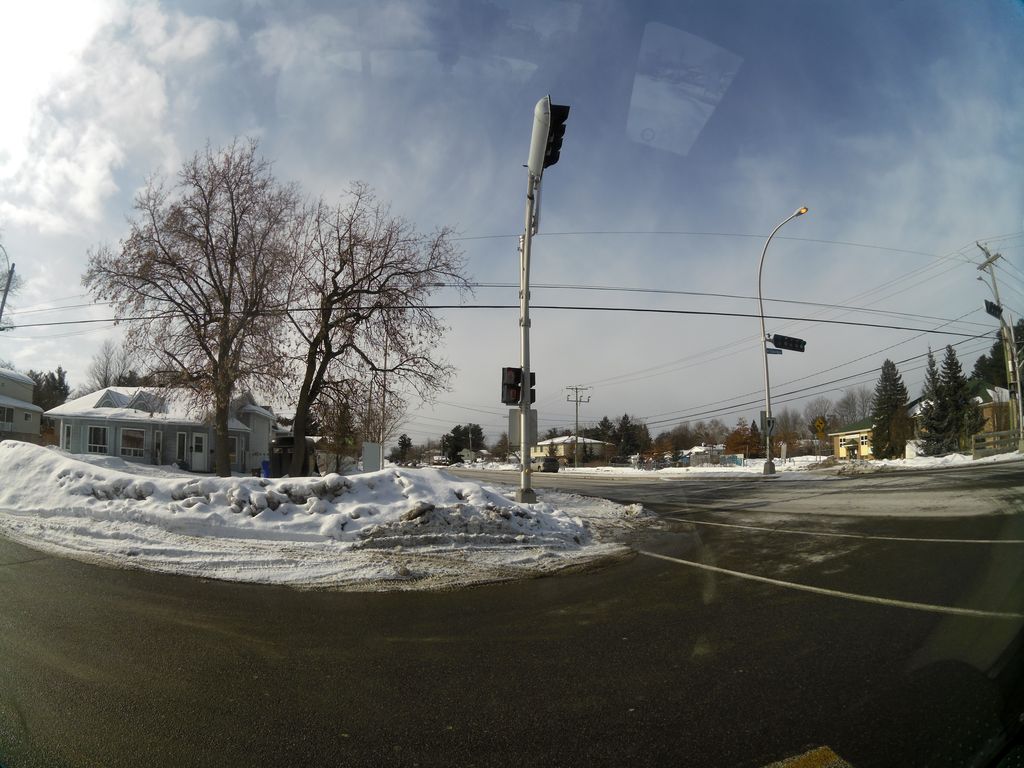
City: ottawa-gatineau